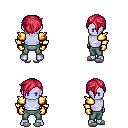
a pixel art fantasy rpg character, male body template, dark elf, purple skin, gold arm armor, teal pants, ruby red pixie cut hairstyle, gold gloves, white slippers, four views (front, back, left, right), 2x2 character sprite sheet, small pixel art, hard edges, no anti-aliasing